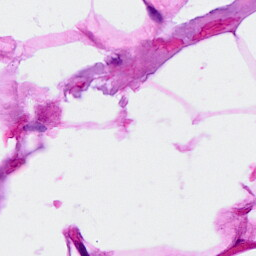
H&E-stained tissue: Breast